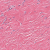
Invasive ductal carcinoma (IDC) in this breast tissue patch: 0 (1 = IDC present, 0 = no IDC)